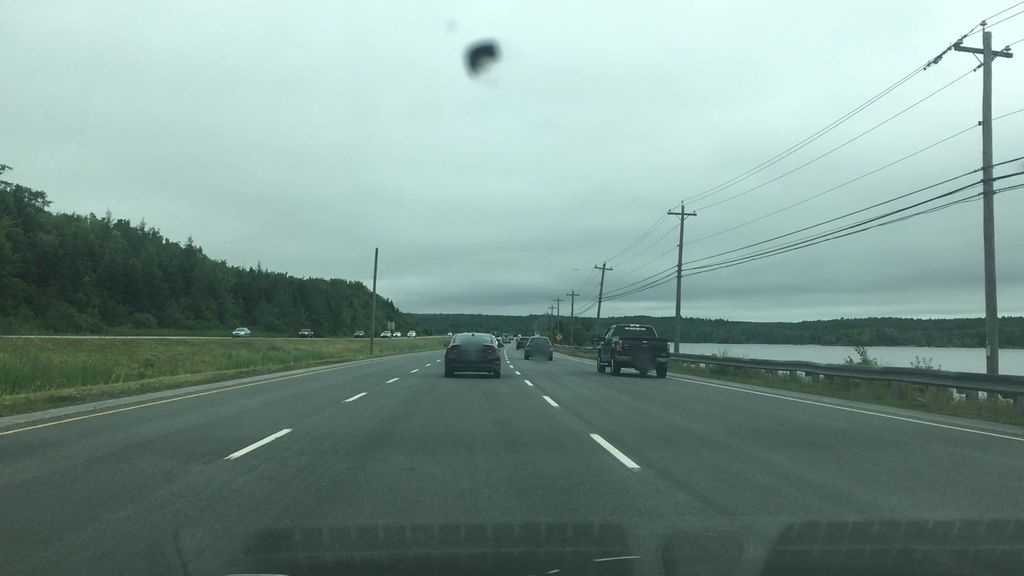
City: halifax